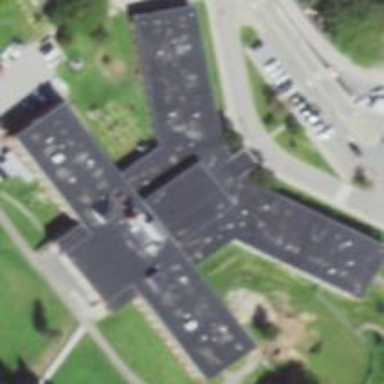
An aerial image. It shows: School building.